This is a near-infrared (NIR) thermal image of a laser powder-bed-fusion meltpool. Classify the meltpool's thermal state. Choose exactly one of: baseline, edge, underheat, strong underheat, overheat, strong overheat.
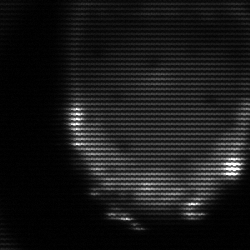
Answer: edge